Question: I m using GD library to create images on the fly.
But when i rotate image using imagerotate() function
it works fine but it gives very much irritating rough edges of image
which is rotated.
as it is shown in this picture.
So how to make these sides/edges of rotated image smooth ?
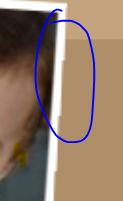
Answer: One way to avoid from getting the <URL> to make the edges smoother. You can see matlab code example:
'''
im1 = imread('lena.jpg');imshow(im1);
[m,n,p]=size(im1);
thet = rand(1);
mm = m*sqrt(2);
nn = n*sqrt(2);
for t=1:mm
for s=1:nn
i = uint16((t-mm/2)*cos(thet)+(s-nn/2)*sin(thet)+m/2);
j = uint16(-(t-mm/2)*sin(thet)+(s-nn/2)*cos(thet)+n/2);
if i>0 && j>0 && i<=m && j<=n
im2(t,s,:)=im1(i,j,:);
end
end
end
figure;
imshow(im2);
'''
taken from (<URL>. Basically it means that when sampling the pixels in the original picture, we sample near pixels and interpolate them to get the target pixel value. This way
you can achive waht you want withourt installing any additiional packages.
I've found some old code I once wrote in Java, which contains implementations of a couple of sampling algorithems. Here is the code:
'''
/**
* @pre (this!=null) && (this.pixels!=null)
* @post returns the sampled pixel of (x,y) by nearest neighbor sampling
*/
private Pixel sampleNearestNeighbor(double x, double y) {
int X = (int) Math.round(x);
int Y = (int) Math.round(y);
if (X >= 0 && Y >= 0 && X < this.pixels.length
&& Y < this.pixels[0].length)
// (X,Y) is within this.pixels' borders
return new Pixel(pixels[X][Y].getRGB());
else
return new Pixel(255, 255, 255);
// sample color will be default white
}
'''
'''
/**
* @pre (this!=null) && (this.pixels!=null)
* @post returns the sampled pixel of (x,y) by bilinear interpolation
*/
private Pixel sampleBilinear(double x, double y) {
int x1, y1, x2, y2;
x1 = (int) Math.floor(x);
y1 = (int) Math.floor(y);
double weightX = x - x1;
double weightY = y - y1;
if (x1 >= 0 && y1 >= 0 && x1 + 1 < this.pixels.length
&& y1 + 1 < this.pixels[0].length) {
x2 = x1 + 1;
y2 = y1 + 1;
double redAX = (weightX * this.pixels[x2][y1].getRed())
+ (1 - weightX) * this.pixels[x1][y1].getRed();
double greenAX = (weightX * this.pixels[x2][y1].getGreen())
+ (1 - weightX) * this.pixels[x1][y1].getGreen();
double blueAX = (weightX * this.pixels[x2][y1].getBlue())
+ (1 - weightX) * this.pixels[x1][y1].getBlue();
// bilinear interpolation of A point
double redBX = (weightX * this.pixels[x2][y2].getRed())
+ (1 - weightX) * this.pixels[x1][y2].getRed();
double greenBX = (weightX * this.pixels[x2][y2].getGreen())
+ (1 - weightX) * this.pixels[x1][y2].getGreen();
double blueBX = (weightX * this.pixels[x2][y2].getBlue())
+ (1 - weightX) * this.pixels[x1][y2].getBlue();
// bilinear interpolation of B point
int red = (int) (weightY * redBX + (1 - weightY) * redAX);
int green = (int) (weightY * greenBX + (1 - weightY) * greenAX);
int blue = (int) (weightY * blueBX + (1 - weightY) * blueAX);
// bilinear interpolation of A and B
return new Pixel(red, green, blue);
} else if (x1 >= 0
&& y1 >= 0 // last row or column
&& (x1 == this.pixels.length - 1 || y1 == this.pixels[0].length - 1)) {
return new Pixel(this.pixels[x1][y1].getRed(), this.pixels[x1][y1]
.getGreen(), this.pixels[x1][y1].getBlue());
} else
return new Pixel(255, 255, 255);
// sample color will be default white
}
'''
'''
/**
* @pre (this!=null) && (this.pixels!=null)
* @post returns the sampled pixel of (x,y) by gaussian function
*/
private Pixel sampleGaussian(double u, double v) {
double w = 3; // sampling distance
double sqrSigma = Math.pow(w / 3.0, 2); // sigma^2
double normal = 0;
double red = 0, green = 0, blue = 0;
double minIX = Math.round(u - w);
double maxIX = Math.round(u + w);
double minIY = Math.round(v - w);
double maxIY = Math.round(v + w);
for (int ix = (int) minIX; ix <= maxIX; ix++) {
for (int iy = (int) minIY; iy <= maxIY; iy++) {
double sqrD = Math.pow(ix - u, 2) + Math.pow(iy - v, 2);
// squared distance between (ix,iy) and (u,v)
if (sqrD < Math.pow(w, 2) && ix >= 0 && iy >= 0
&& ix < pixels.length && iy < pixels[0].length) {
// gaussian function
double gaussianWeight = Math.pow(2, -1 * (sqrD / sqrSigma));
normal += gaussianWeight;
red += gaussianWeight * pixels[ix][iy].getRed();
green += gaussianWeight * pixels[ix][iy].getGreen();
blue += gaussianWeight * pixels[ix][iy].getBlue();
}
}
}
red /= normal;
green /= normal;
blue /= normal;
return new Pixel(red, green, blue);
}
'''
'''
/**
* @pre (this!=null) && (this.pixels!=null) && (1 <= samplingMethod <= 3)
* @post creates a new rotated-by-degrees Image and returns it
*/
public myImage rotate(double degrees, int samplingMethod) {
myImage outputImg = null;
int t = 0;
for (; degrees < 0 || degrees >= 180; degrees += (degrees < 0) ? 180
: -180)
t++;
int w = this.pixels.length;
int h = this.pixels[0].length;
double cosinus = Math.cos(Math.toRadians(degrees));
double sinus = Math.sin(Math.toRadians(degrees));
int width = Math.round((float) (w * Math.abs(cosinus) + h * sinus));
int height = Math.round((float) (h * Math.abs(cosinus) + w * sinus));
w--;
h--; // move from (1,..,k) to (0,..,1-k)
Pixel[][] pixelsArray = new Pixel[width][height];
double x = 0; // x coordinate in the source image
double y = 0; // y coordinate in the source image
if (degrees >= 90) { // // 270 or 90 degrees turn
double temp = cosinus;
cosinus = sinus;
sinus = -temp;
}
for (int i = 0; i < width; i++) {
for (int j = 0; j < height; j++) {
double x0 = i;
double y0 = j;
if (degrees >= 90) {
if ((t % 2 == 1)) { // 270 degrees turn
x0 = j;
y0 = width - i - 1;
} else { // 90 degrees turn
x0 = height - j - 1;
y0 = i;
}
} else if (t % 2 == 1) { // 180 degrees turn
x0 = width - x0 - 1;
y0 = height - y0 - 1;
}
// calculate new x/y coordinates and
// adjust their locations to the middle of the picture
x = x0 * cosinus - (y0 - sinus * w) * sinus;
y = x0 * sinus + (y0 - sinus * w) * cosinus;
if (x < -0.5 || x > w + 0.5 || y < -0.5 || y > h + 0.5)
// the pixels that does not have a source will be painted in
// default white
pixelsArray[i][j] = new Pixel(255, 255, 255);
else {
if (samplingMethod == 1)
pixelsArray[i][j] = sampleNearestNeighbor(x, y);
else if (samplingMethod == 2)
pixelsArray[i][j] = sampleBilinear(x, y);
else if (samplingMethod == 3)
pixelsArray[i][j] = sampleGaussian(x, y);
}
}
outputImg = new myImage(pixelsArray);
}
return outputImg;
}
'''